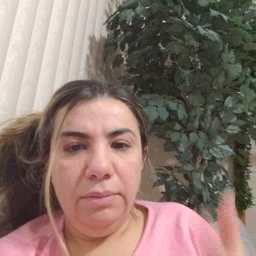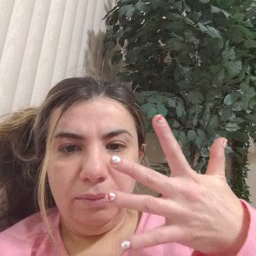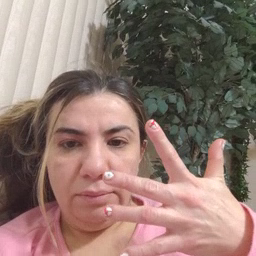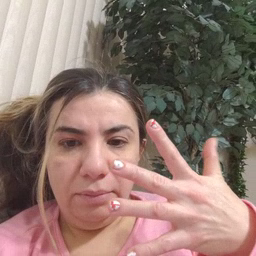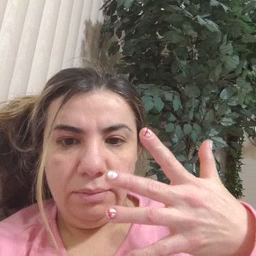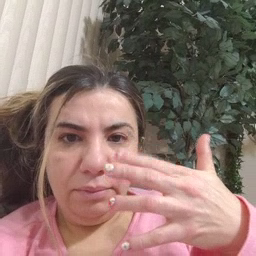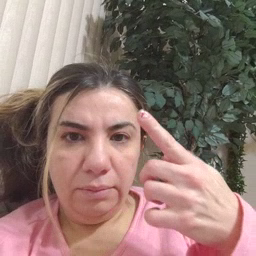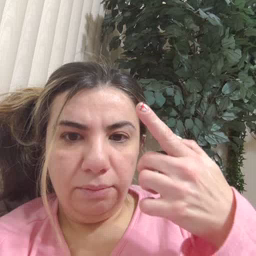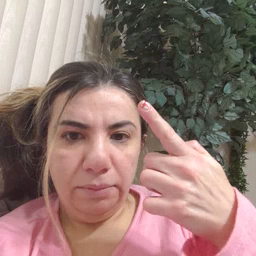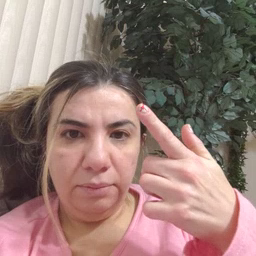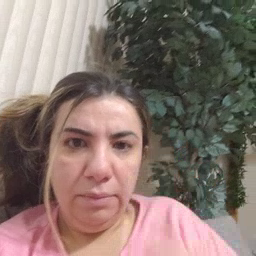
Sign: finger